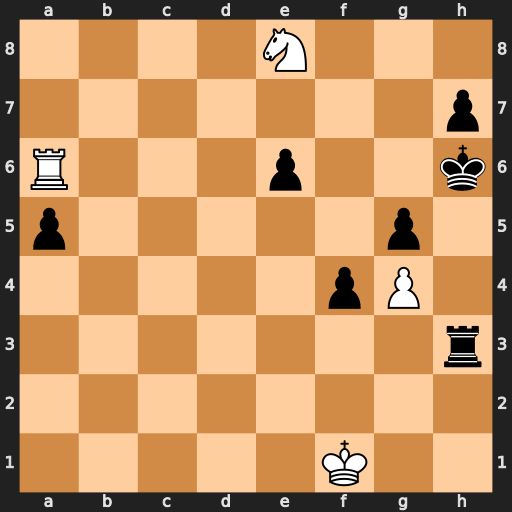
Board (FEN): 4N3/7p/R3p2k/p5p1/5pP1/7r/8/5K2
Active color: w
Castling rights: -
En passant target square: -
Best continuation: Rxe6#